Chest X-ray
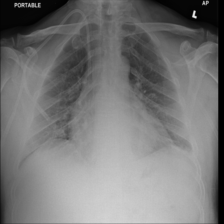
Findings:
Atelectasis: negative
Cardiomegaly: negative
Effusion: negative
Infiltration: negative
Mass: negative
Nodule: negative
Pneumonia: negative
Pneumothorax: negative
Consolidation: negative
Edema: negative
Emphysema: negative
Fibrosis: negative
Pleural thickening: negative
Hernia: negative